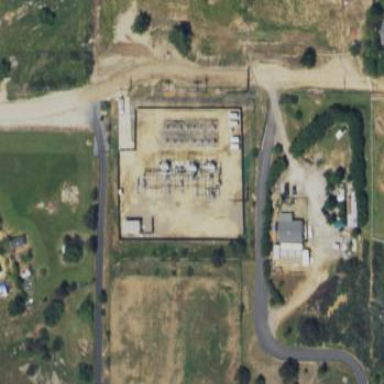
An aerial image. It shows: Outdoor distribution power substation.